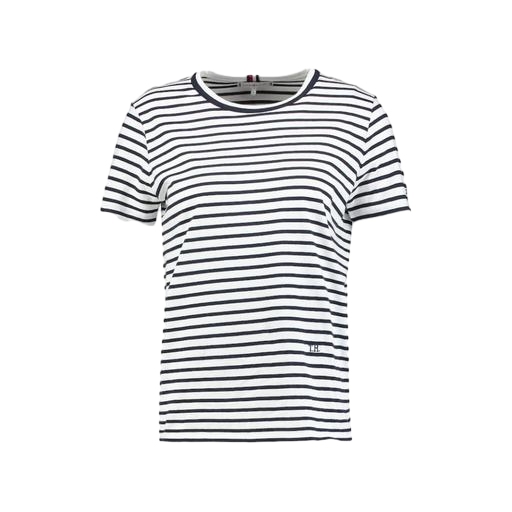
club stripe tee, black women's striped t-shirt, black women's stripe t, white background